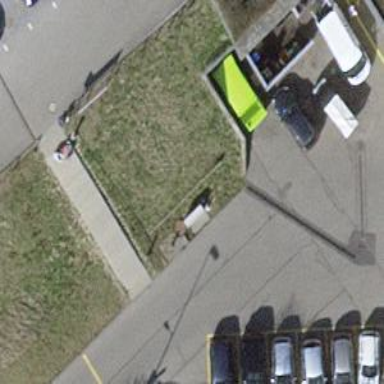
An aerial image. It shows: Power utility street cabinet.